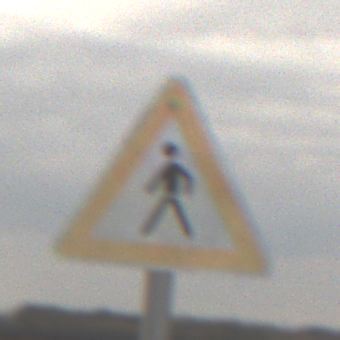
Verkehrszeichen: FussgaengerRechts
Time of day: MorningAfternoon
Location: Outdoor (Nature)
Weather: Overcast
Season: NotSpecified
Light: Natural